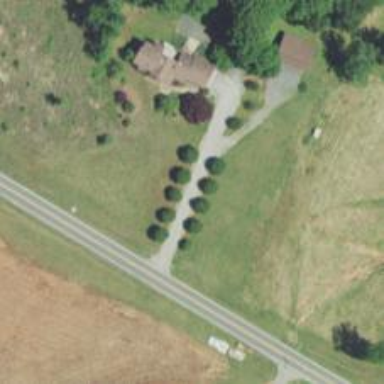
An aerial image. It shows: Driveway leading to service road.